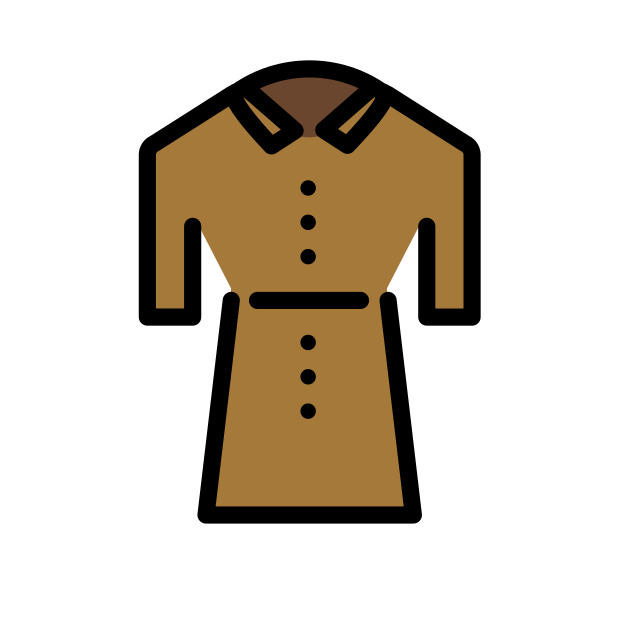
coat